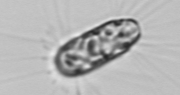
Label: Corethron_hystrix